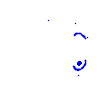
Particle: electron